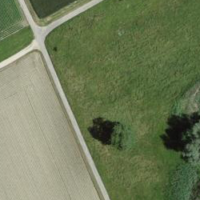
EUNIS habitat code: 52
Species observed at this site:
Phragmites australis